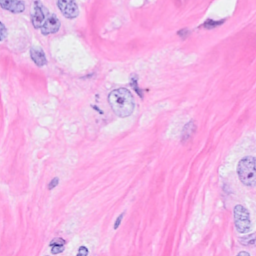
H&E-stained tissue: Breast